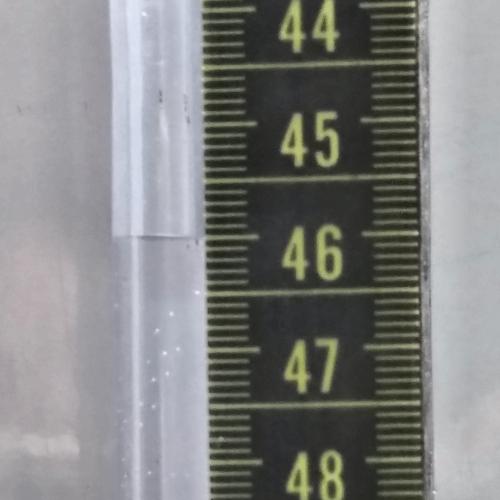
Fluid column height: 46.0 cm